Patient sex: M
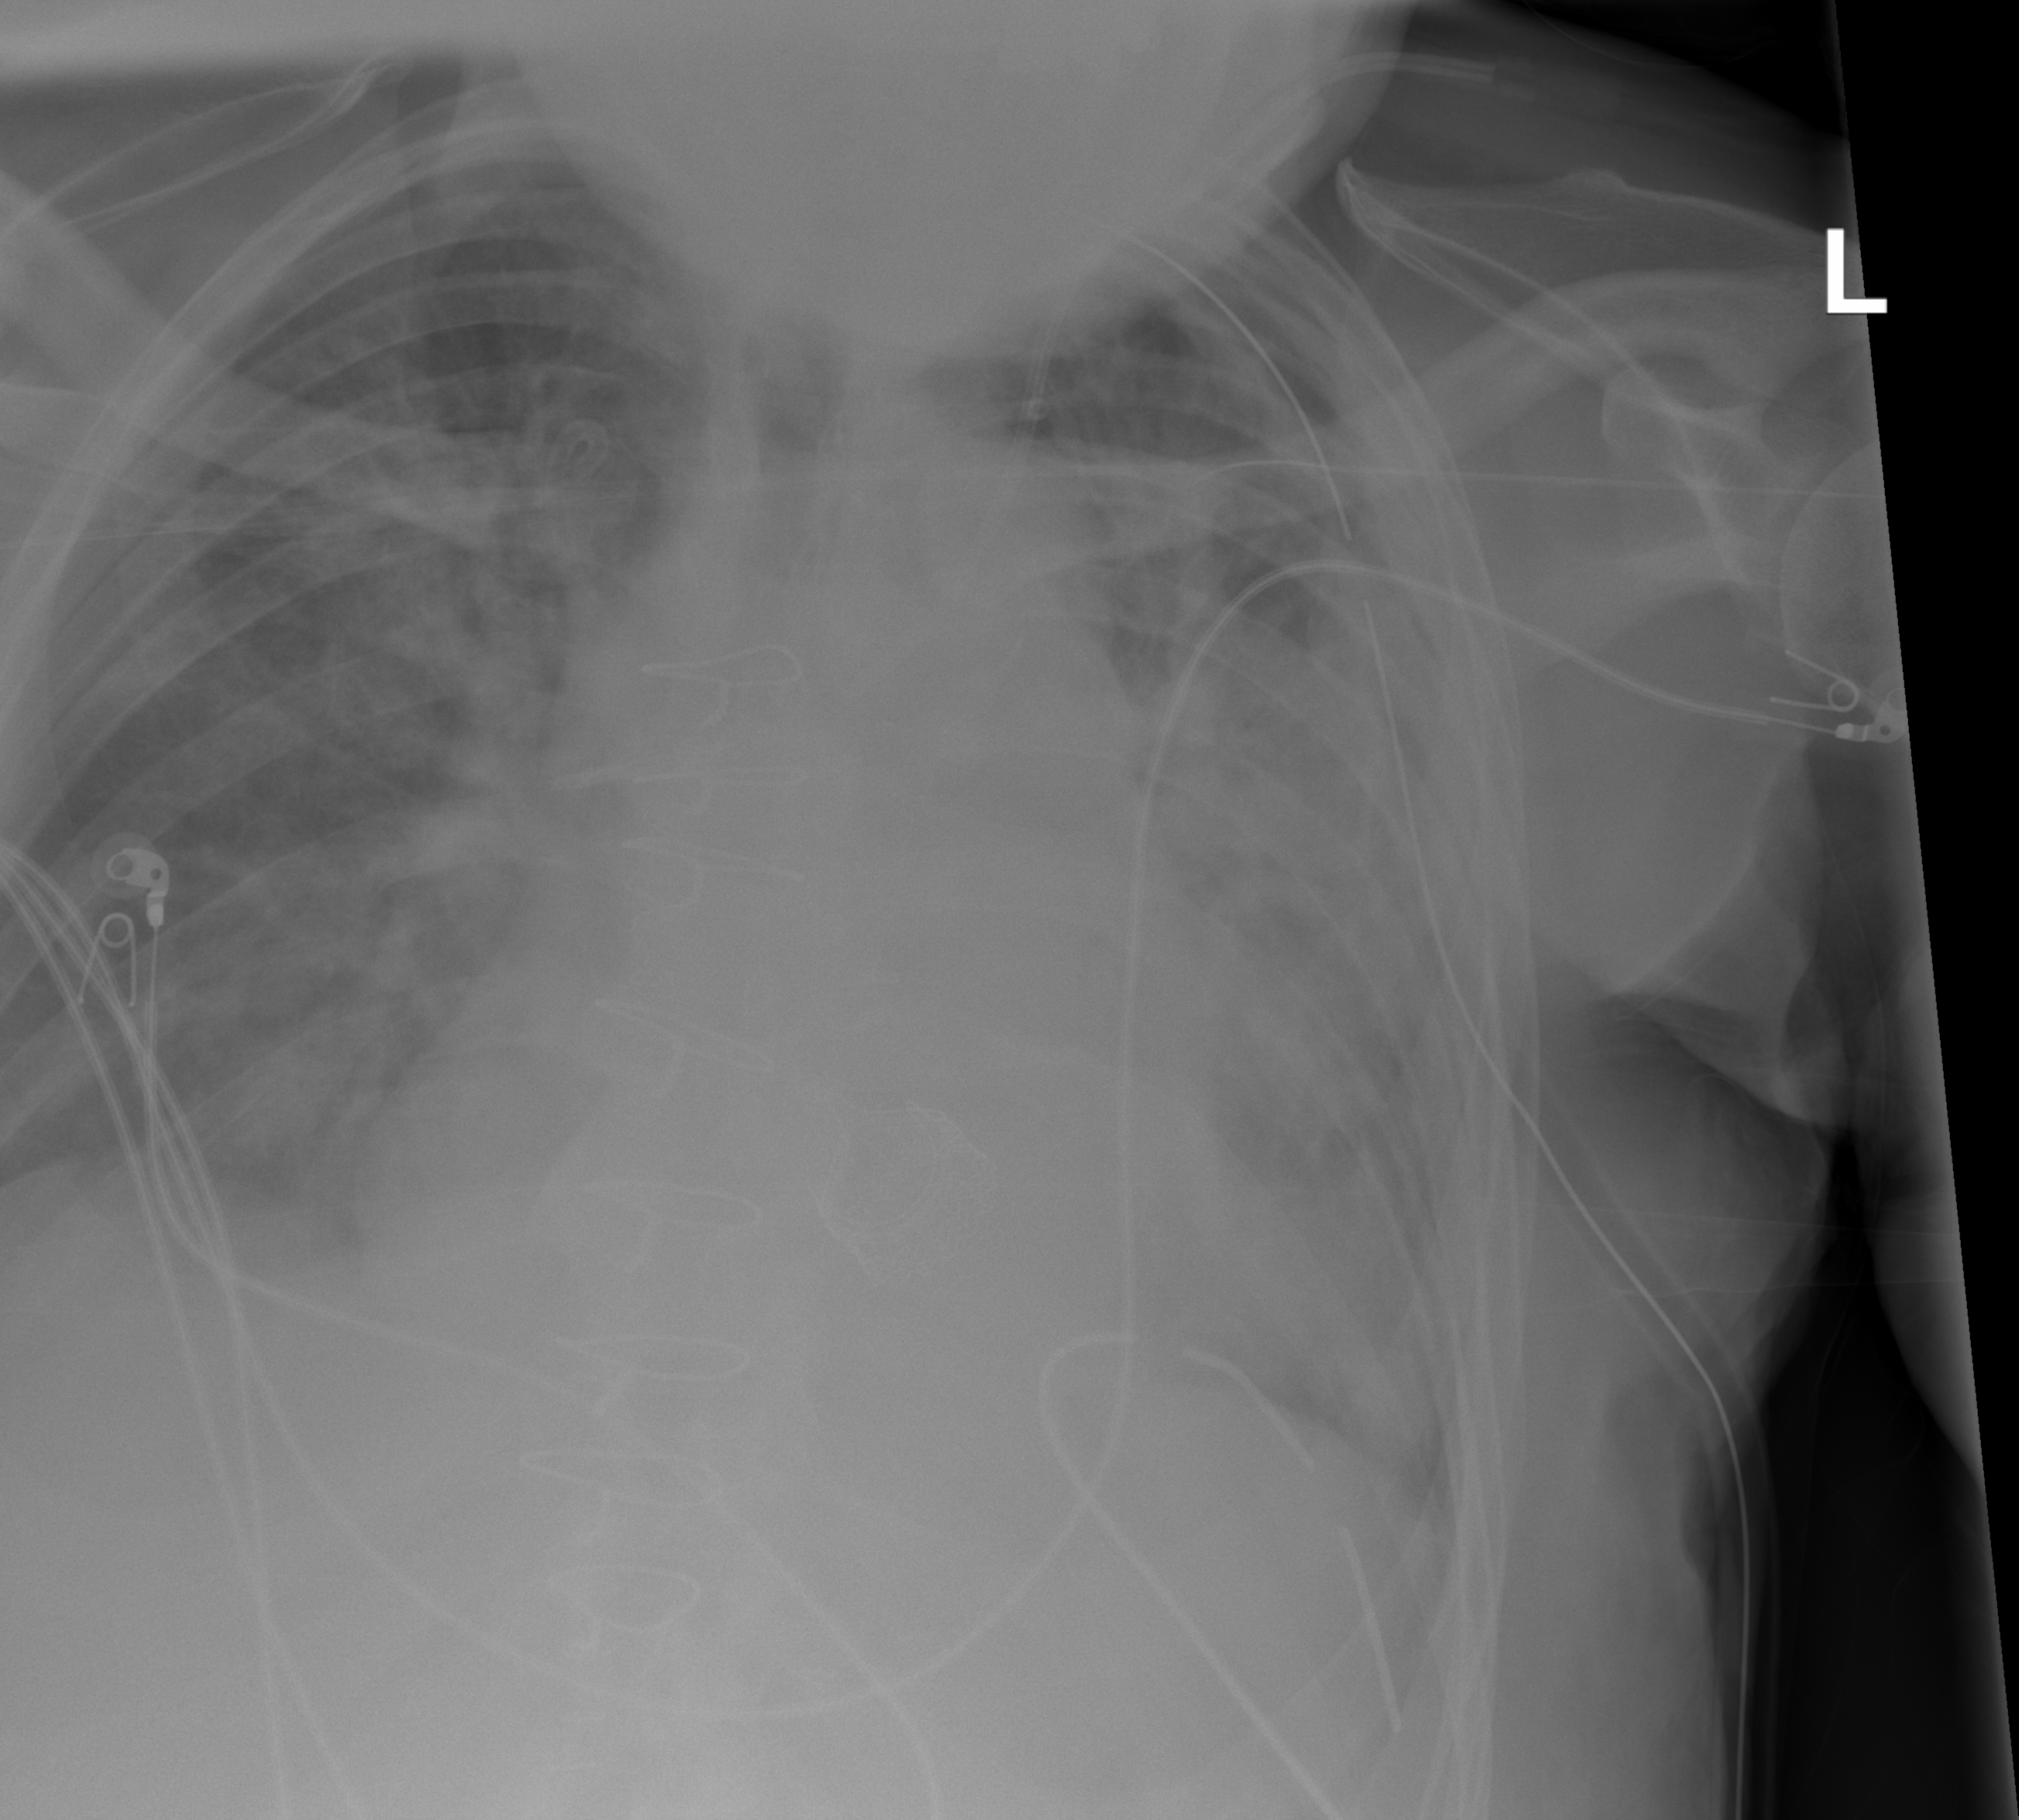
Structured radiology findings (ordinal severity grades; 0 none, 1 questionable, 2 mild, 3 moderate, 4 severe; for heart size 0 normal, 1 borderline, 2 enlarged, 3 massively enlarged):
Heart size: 2
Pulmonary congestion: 2
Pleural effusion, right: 3
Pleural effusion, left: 3
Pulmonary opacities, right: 2
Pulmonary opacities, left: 2
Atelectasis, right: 2
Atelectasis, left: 3